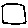
Label: square